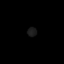
Tissue: lung
Cell type: Endothelial cells
Senescence score: 0.5529
Nuclear area (px): 79
Mean DAPI intensity: 27.924